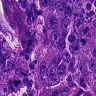
Metastatic tissue present: yes